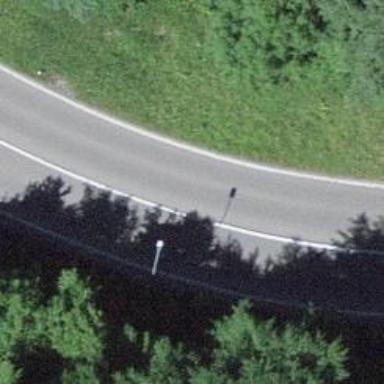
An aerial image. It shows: Trunk link highway.